Interaction volume radius: 5 \u00c5
Interaction volume height: 10 \u00c5
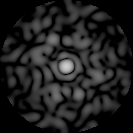
Disorder parameter: 0.7965